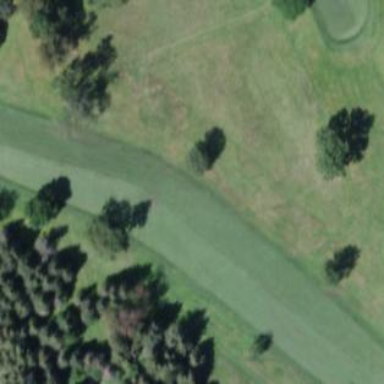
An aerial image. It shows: Golf fairway surrounded by grass in golf sport setting.